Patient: sex F, age 26
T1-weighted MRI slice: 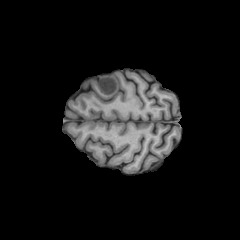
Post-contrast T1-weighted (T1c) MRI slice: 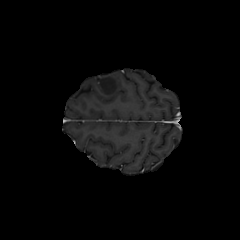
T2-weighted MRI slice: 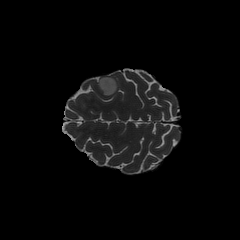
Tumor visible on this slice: yes
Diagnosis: Astrocytoma, IDH-mutant
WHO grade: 2